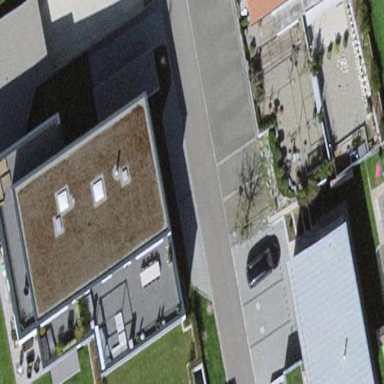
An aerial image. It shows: Building.